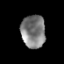
Tissue: prostate
Cell type: Myeloid cells
Senescence score: 0.2947
Nuclear area (px): 780
Mean DAPI intensity: 126.518